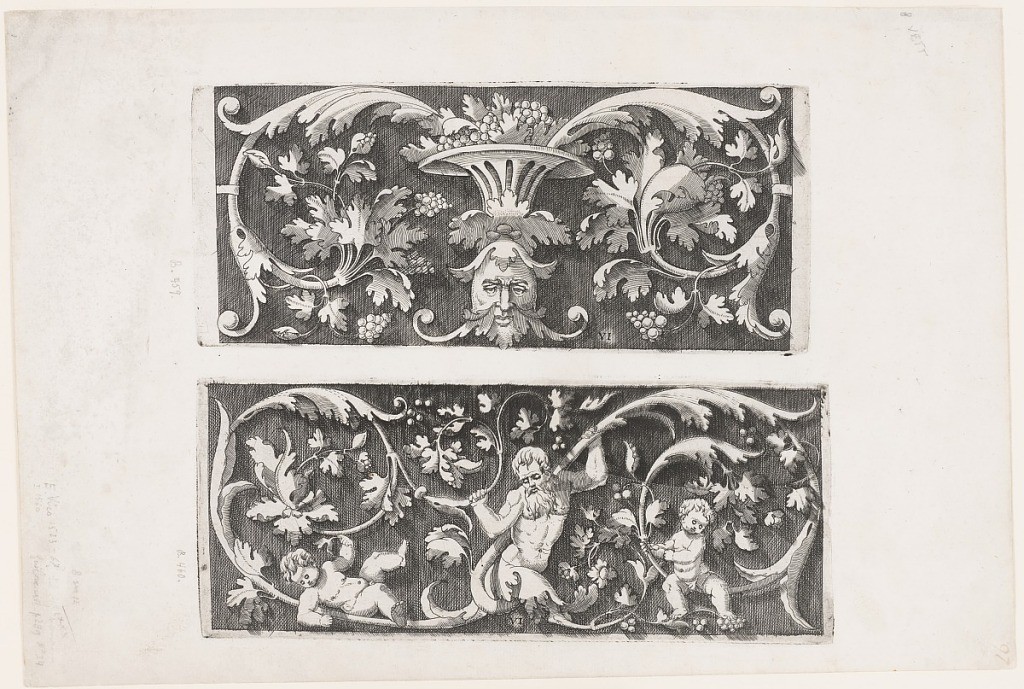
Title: Ornamental Foliage with a Mask and a Bowl of Fruit (Autre, offrant au milieu d'en bas un mascaron...) Ornamental Foliage with an Old Man and Two Children
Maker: Enea Vico, Italian, 1523–1567
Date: ca. 1545
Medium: Engraving on white laid paper
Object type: Print
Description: Sheet contains two rinceaux designs. Upper design: grape leaf and centralized grotesque motif above mask with leafy hair, beard and scrolling moustache, which supports grape filled vase; lower design: three figures amongst acanthus leaves and partial figure of nude male at center flanked by two putti.